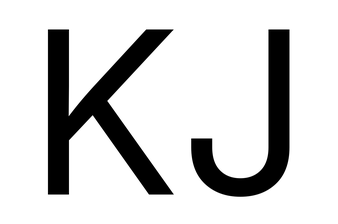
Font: Inter_Regular